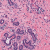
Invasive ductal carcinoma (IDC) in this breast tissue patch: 0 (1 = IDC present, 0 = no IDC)